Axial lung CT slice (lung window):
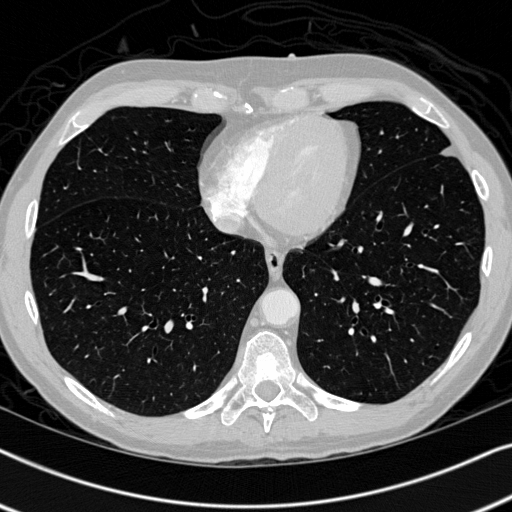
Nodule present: no